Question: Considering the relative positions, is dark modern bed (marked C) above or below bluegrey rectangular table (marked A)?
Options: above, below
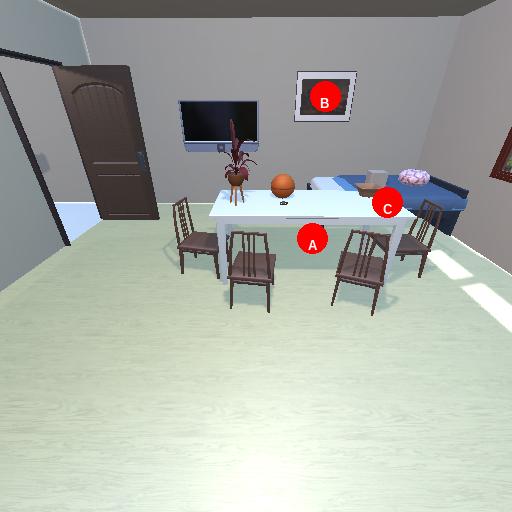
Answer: above